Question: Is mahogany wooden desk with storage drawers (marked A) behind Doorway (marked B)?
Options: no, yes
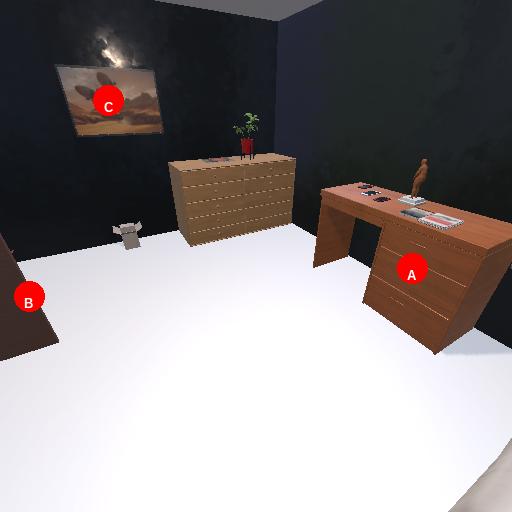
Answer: no